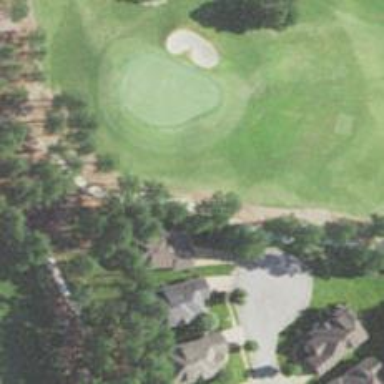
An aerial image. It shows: Path used for both walking and golf.